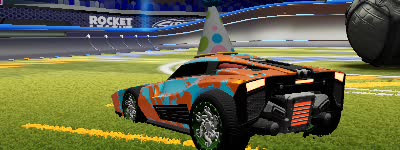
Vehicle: breakout